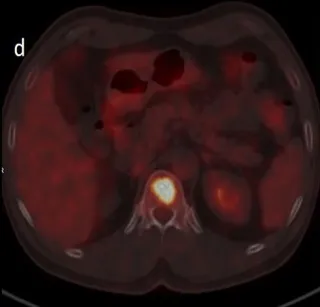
Showing FDG avid lesion in T12 vertebra.
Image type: radiology (pet)